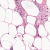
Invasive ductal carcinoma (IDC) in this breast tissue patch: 0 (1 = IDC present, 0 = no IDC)